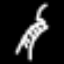
Label: palm tree